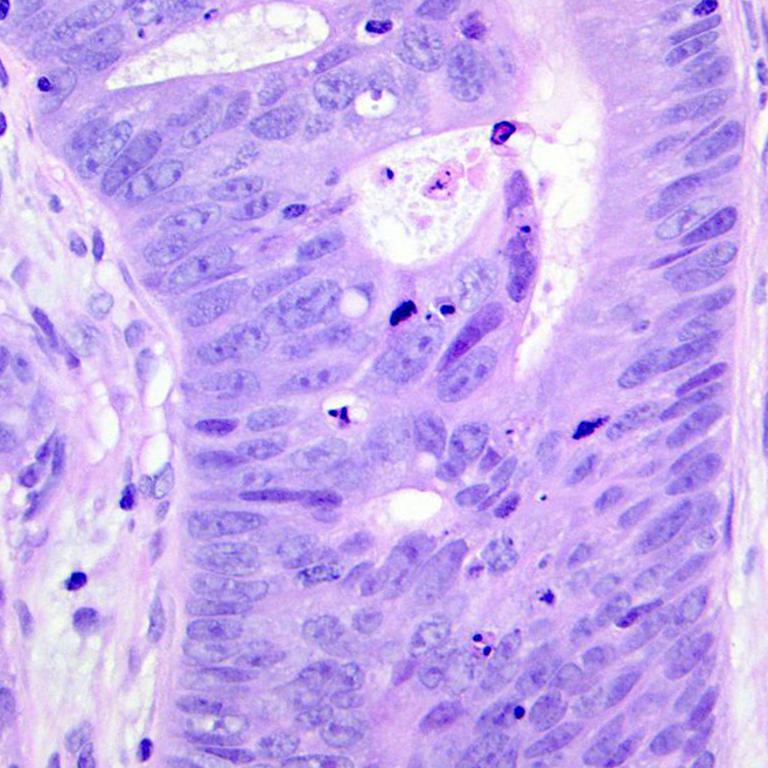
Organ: colon
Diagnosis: adenocarcinomas